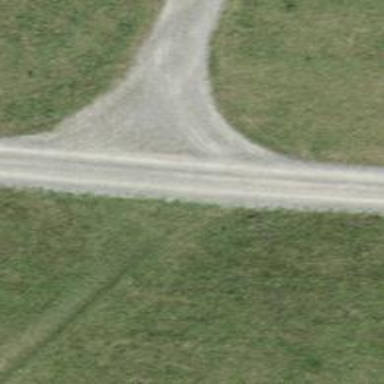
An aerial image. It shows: Track with grade 4 tracktype.